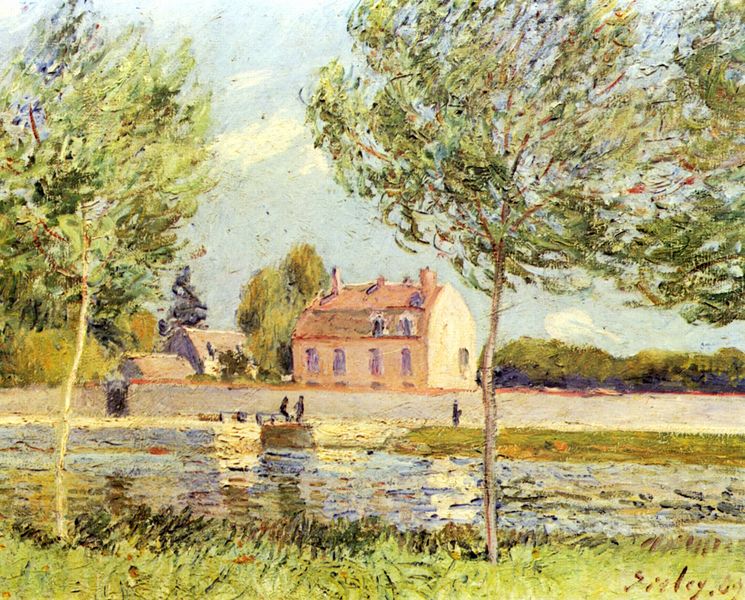
Titel: Häuser am Ufer der Loing
Künstler: Alfred Sisley
Institution: (Privatsammlung)
Schlagwörter: baum, blau, blätter, himmel, laub, mann, wasser, wolken, baumstämme, bäume, cezanne, fluss, gelb, grün, impressionismus, landschaft, menschen, see, teich, ufer, braun, fenster, frankreich, hell, licht, männer, pastell, schwarz, tür, weiss, dach, gebäude, gras, haus, rot, weg, wiese, wolke, signatur, öl, bach, baumstamm, birke, birken, feld, felder, gracht, häuser, natur, spiegelung, stamm, strauch, weide, wind, zweige, brücke, büsche, gewässer, hütte, kanal, sonne, personen, pflanze, rosa, wald, boot, kahn, kamin, kamine, schornstein, weiher, garten, deutschland, sommer, wellen, süden, zwei, fischer, pointilismus, dorf, dächer, giebel, mauer, allee, lila, violett, bauernhof, hof, van gogh, figuren, kai, fliessen, steg, sturm, wehen, duktus, draussen, monet, manet, pastellfarben, frühling, striche, tor, reflexion, impression, wohnhaus, weiden, reflexionen, violet, fliesen, laubbaum, sonnig, gutshaus, walm, walmdach, mansarddach, gehöft, impresionismus, sisley, spiegelungen, horizontal, alfred sisley, angler, angeln, rücke, impressionist, farbpunkte, bootsfahrt, menschne, pinselführung, schleuse, luftig, böume, impressionen, pastellfarbe, wieher, verweht, zerzaust, baus, ipression, sicley, sociere, östeg, 19, jahrhundert, landlich, laendlich, lanschaft fluss, sisley impressionismus